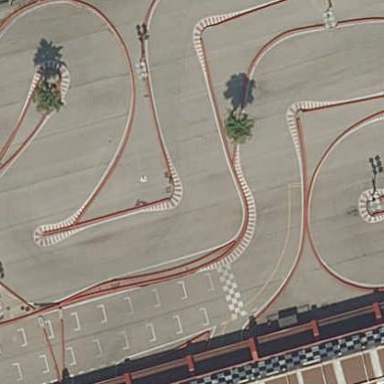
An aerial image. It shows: Karting raceway.